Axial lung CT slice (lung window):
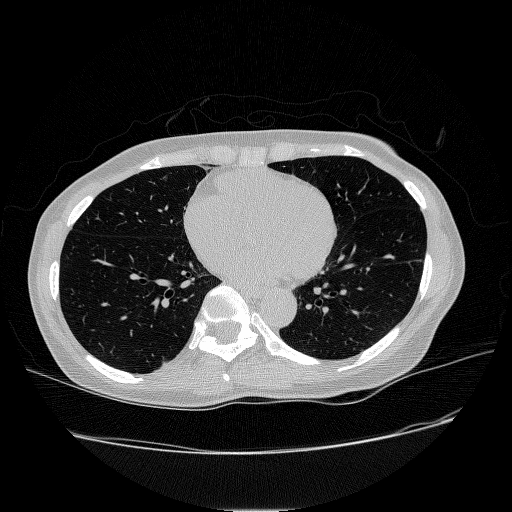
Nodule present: no